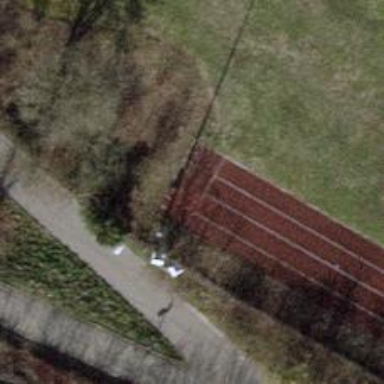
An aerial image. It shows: Track located within leisure land area.